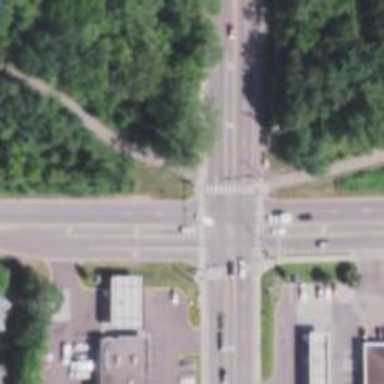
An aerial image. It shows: Marked crossing on footway.